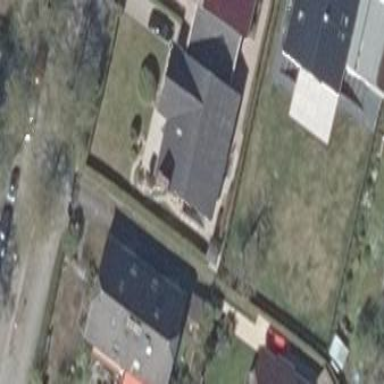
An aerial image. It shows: Detached building.